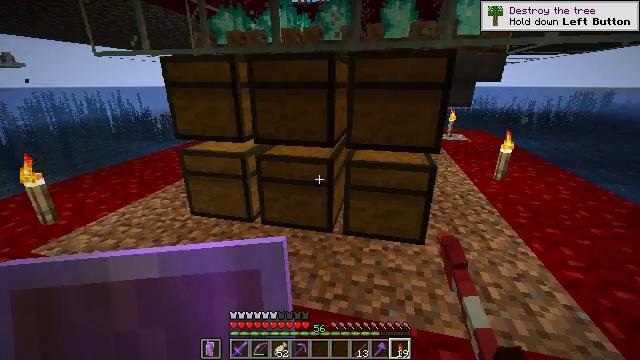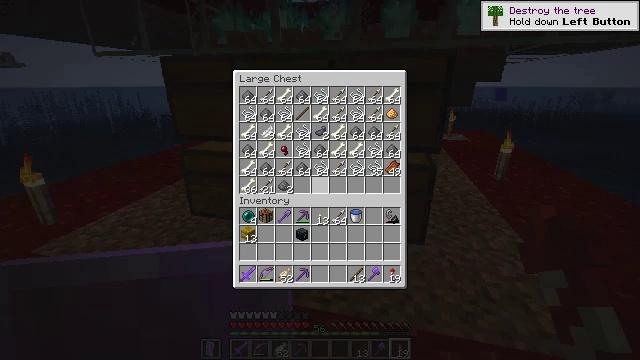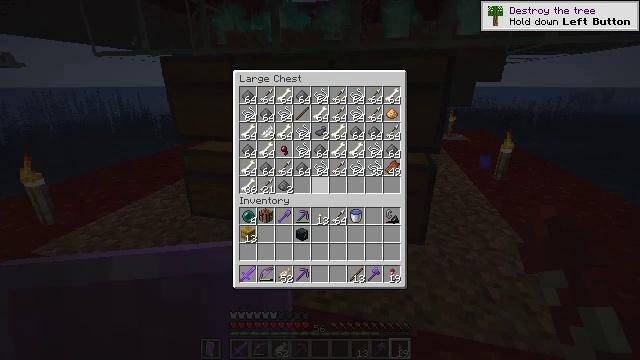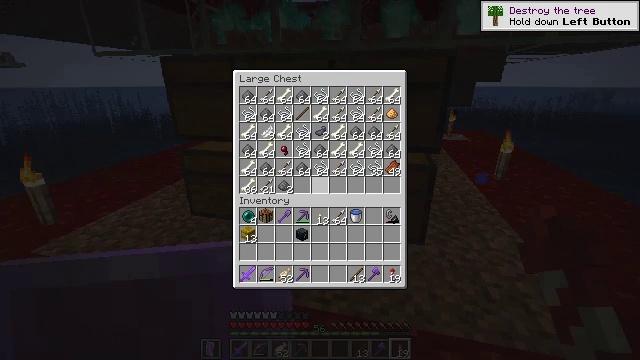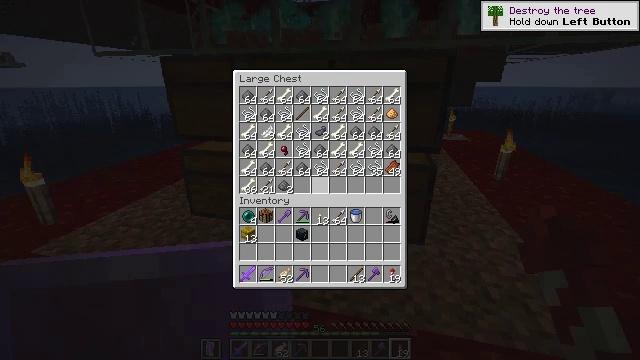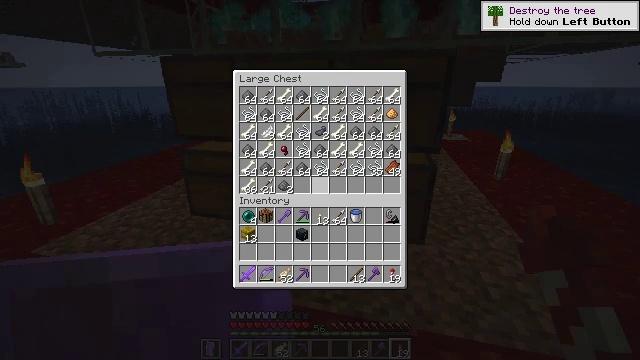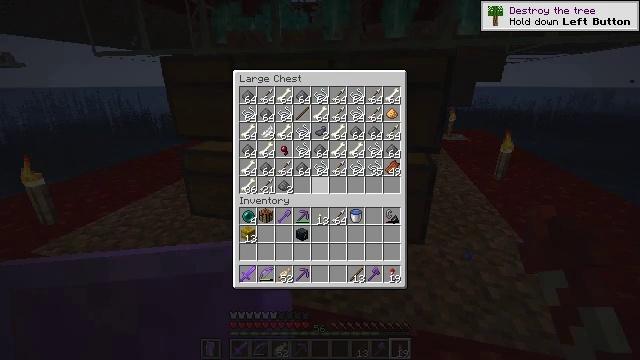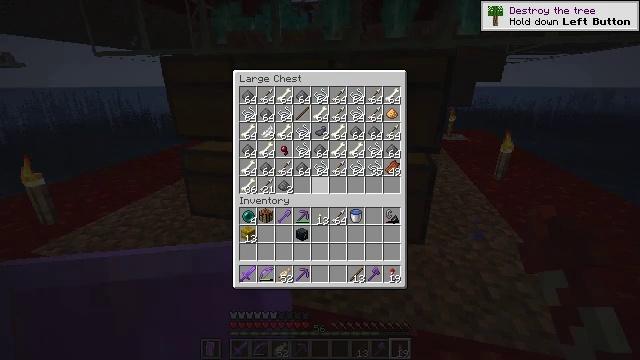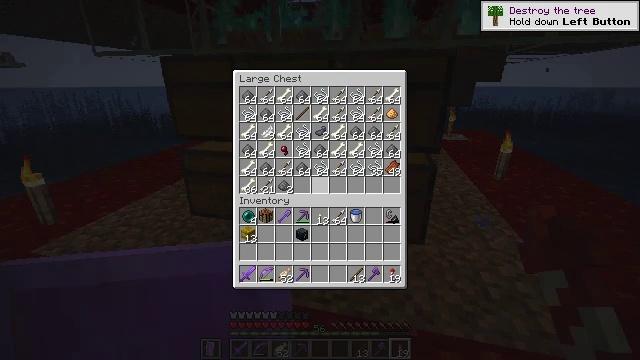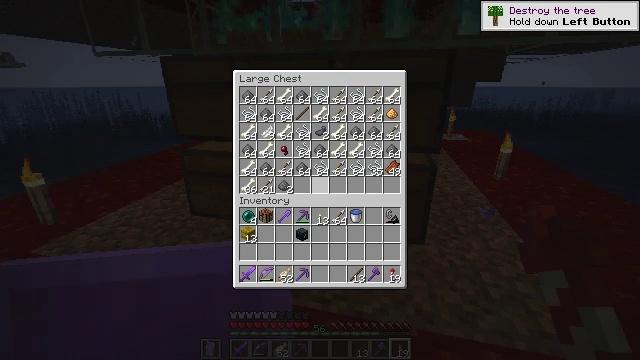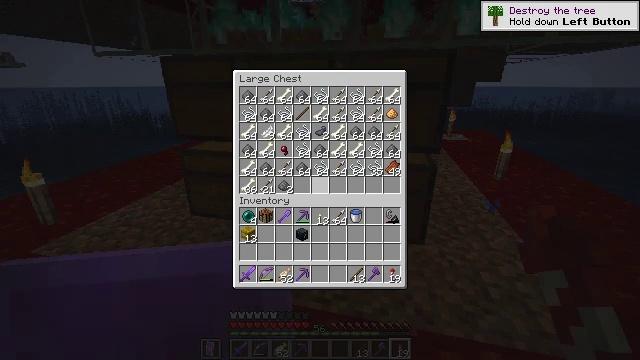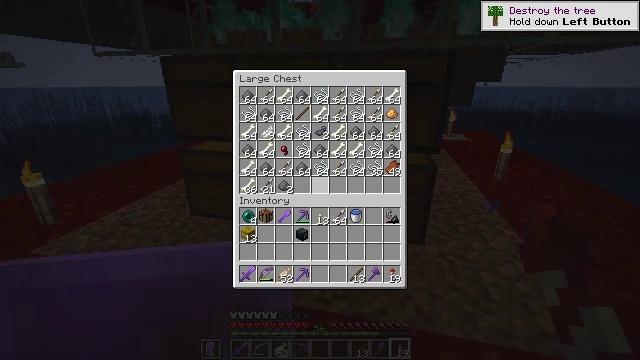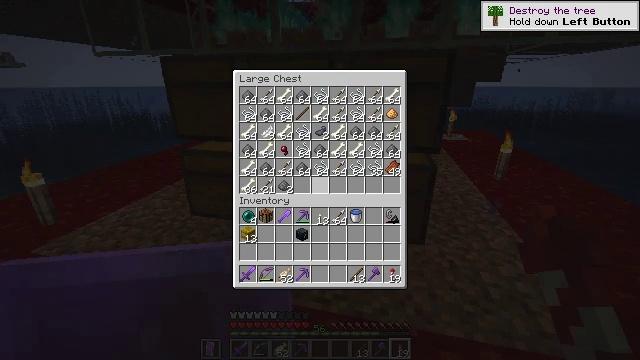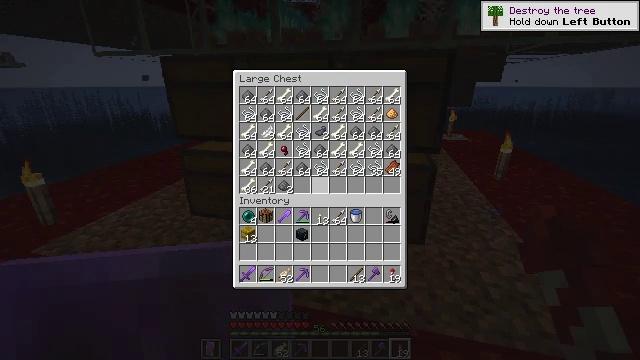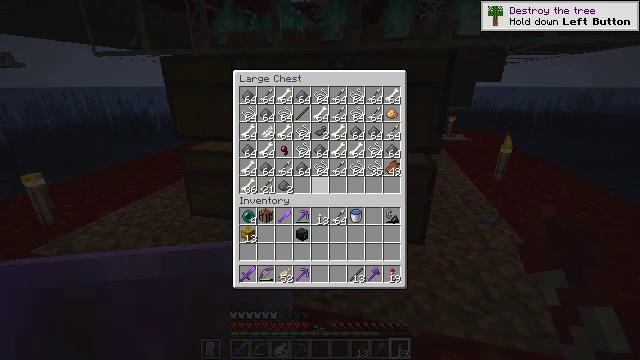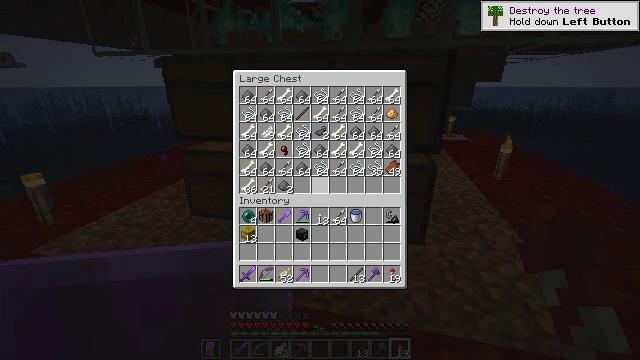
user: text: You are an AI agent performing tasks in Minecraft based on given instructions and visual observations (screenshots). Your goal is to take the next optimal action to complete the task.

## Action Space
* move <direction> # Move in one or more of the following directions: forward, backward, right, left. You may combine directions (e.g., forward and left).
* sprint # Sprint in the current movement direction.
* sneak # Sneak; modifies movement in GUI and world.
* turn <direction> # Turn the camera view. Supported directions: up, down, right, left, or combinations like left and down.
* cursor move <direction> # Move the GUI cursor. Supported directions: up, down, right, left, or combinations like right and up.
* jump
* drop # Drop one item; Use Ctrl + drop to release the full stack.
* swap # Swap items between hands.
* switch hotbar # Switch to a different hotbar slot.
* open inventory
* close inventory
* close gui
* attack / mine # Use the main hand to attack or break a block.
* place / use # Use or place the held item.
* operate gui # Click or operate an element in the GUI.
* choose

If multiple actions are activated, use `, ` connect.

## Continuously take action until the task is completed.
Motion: motion action
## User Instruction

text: Craft paper.
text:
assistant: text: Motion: no_op
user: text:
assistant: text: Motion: no_op
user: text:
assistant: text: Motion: no_op
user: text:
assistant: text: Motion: no_op
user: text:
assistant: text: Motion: no_op
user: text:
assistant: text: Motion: no_op
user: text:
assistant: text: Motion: no_op
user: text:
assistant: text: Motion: no_op
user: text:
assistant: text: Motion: no_op
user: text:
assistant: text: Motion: no_op
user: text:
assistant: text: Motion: no_op
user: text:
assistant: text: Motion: no_op
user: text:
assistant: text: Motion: no_op
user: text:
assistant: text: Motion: no_op
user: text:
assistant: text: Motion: no_op
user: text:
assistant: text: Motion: no_op
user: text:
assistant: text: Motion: no_op
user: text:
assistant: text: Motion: no_op
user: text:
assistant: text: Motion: no_op
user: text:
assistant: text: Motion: no_op
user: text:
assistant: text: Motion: no_op
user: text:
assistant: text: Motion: no_op
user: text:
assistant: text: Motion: no_op
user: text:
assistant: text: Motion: no_op
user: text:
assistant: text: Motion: no_op
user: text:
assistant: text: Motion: no_op
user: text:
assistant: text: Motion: no_op
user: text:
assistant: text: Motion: no_op
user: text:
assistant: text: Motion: no_op
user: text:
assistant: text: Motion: no_op